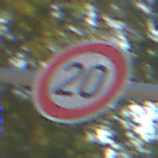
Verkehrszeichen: Geschwindigkeit20
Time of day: MorningAfternoon
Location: Outdoor (Suburban)
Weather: Clear
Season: NotSpecified
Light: Natural